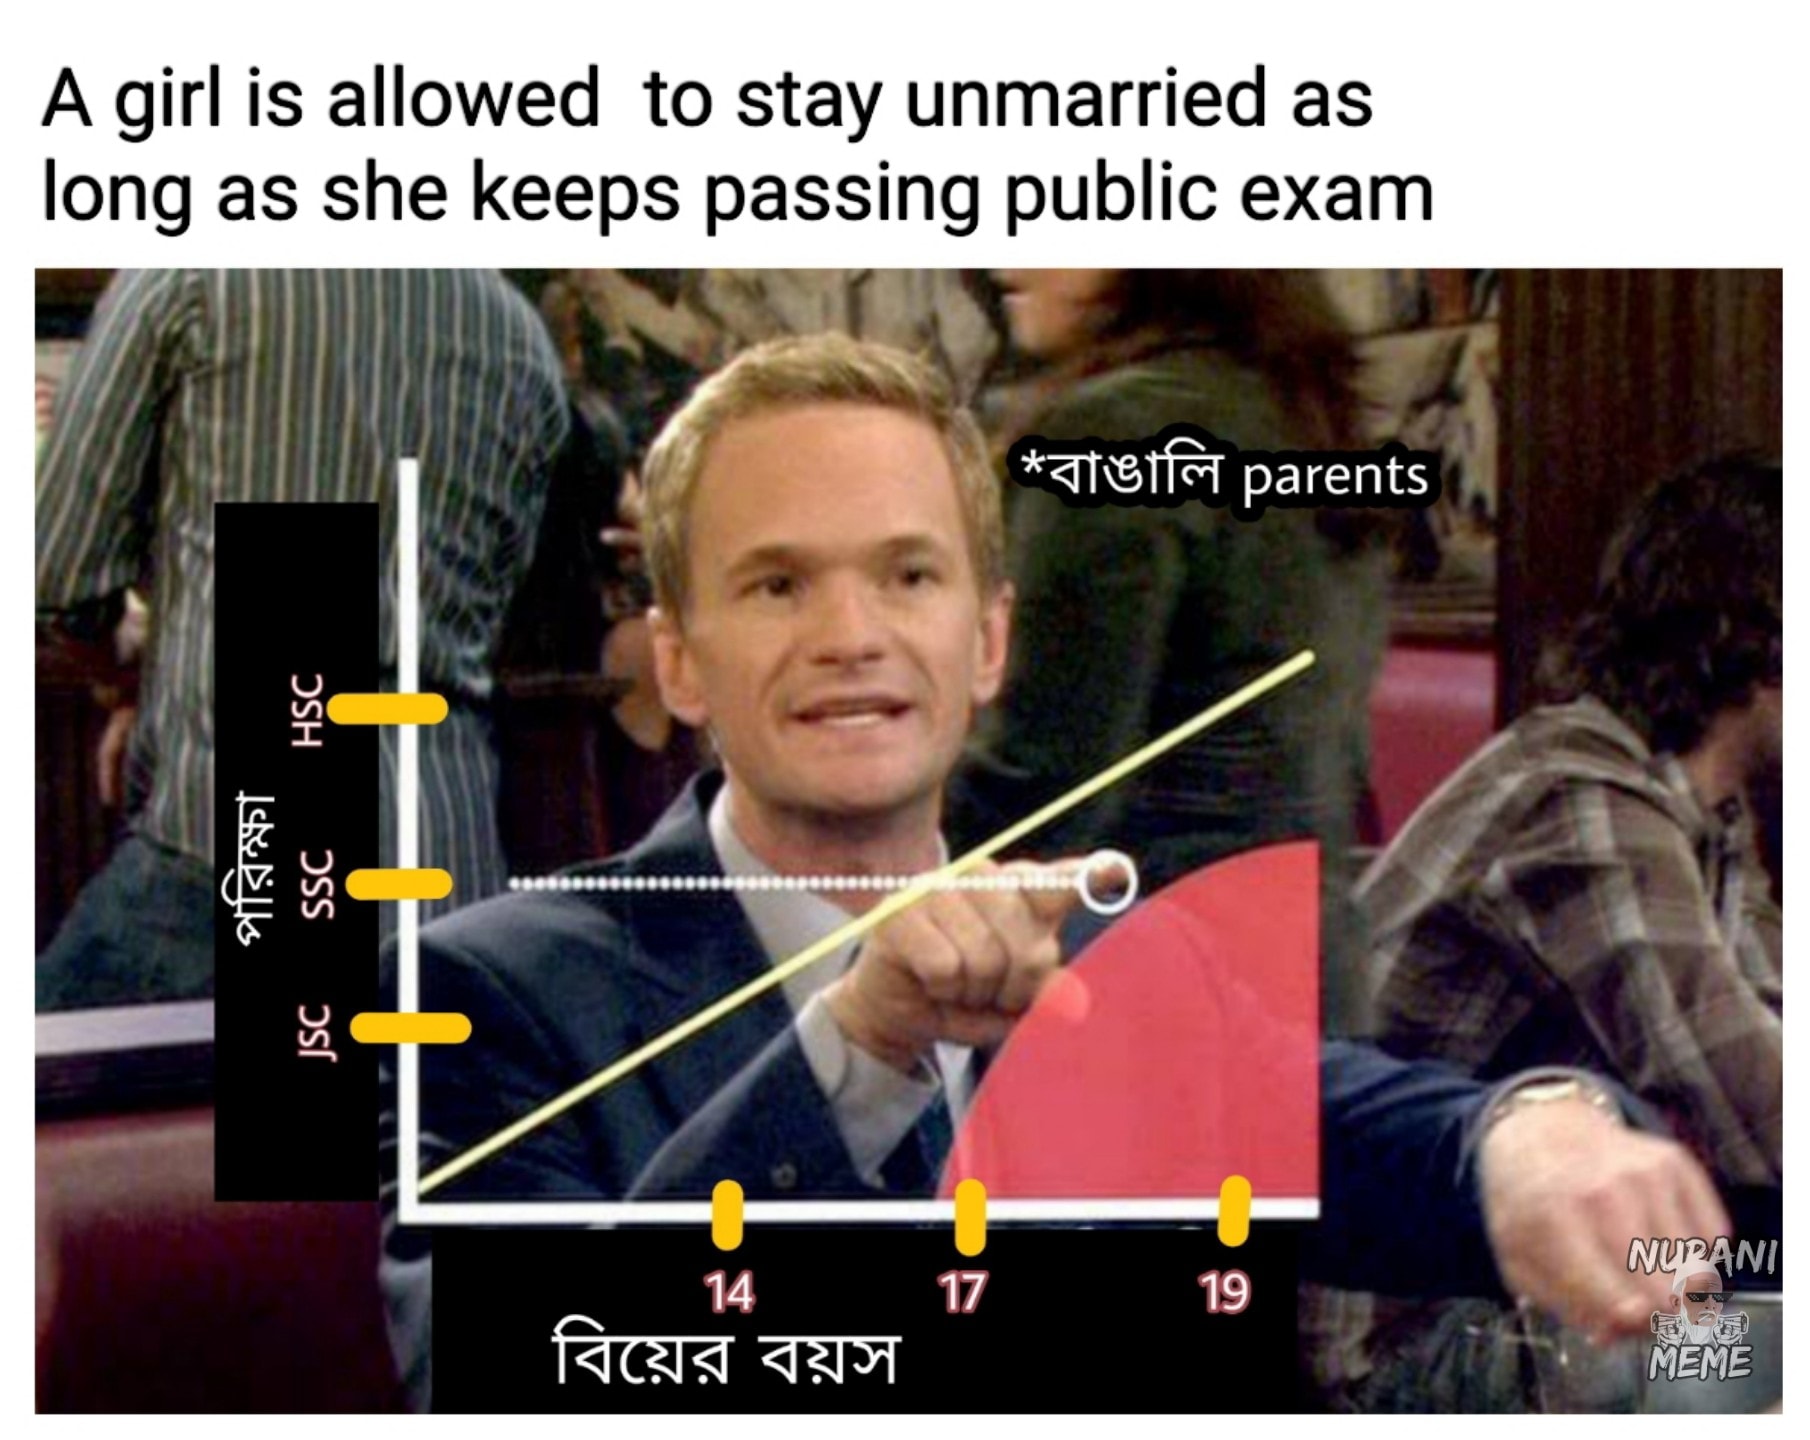
Caption: A girl is allowed to stay unmarried as long as she keeps passing public exam   *বাঙালি parents    পরিক্ষা    বিয়ের বয়স
Label: non-hate